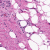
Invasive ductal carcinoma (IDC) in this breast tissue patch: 0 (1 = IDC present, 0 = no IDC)